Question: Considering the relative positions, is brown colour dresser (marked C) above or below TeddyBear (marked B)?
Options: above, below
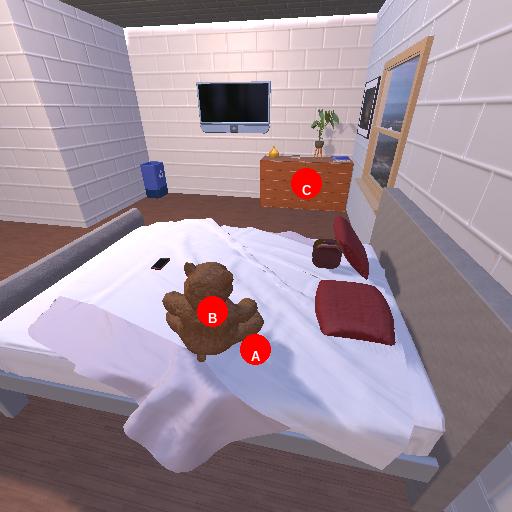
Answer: above